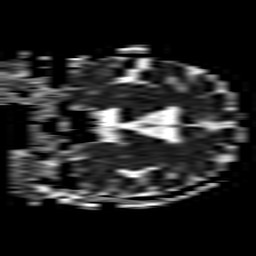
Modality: ADC
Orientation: coronal
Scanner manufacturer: philips
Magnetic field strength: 1.5 T
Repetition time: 3.4 s
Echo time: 0.06922 s